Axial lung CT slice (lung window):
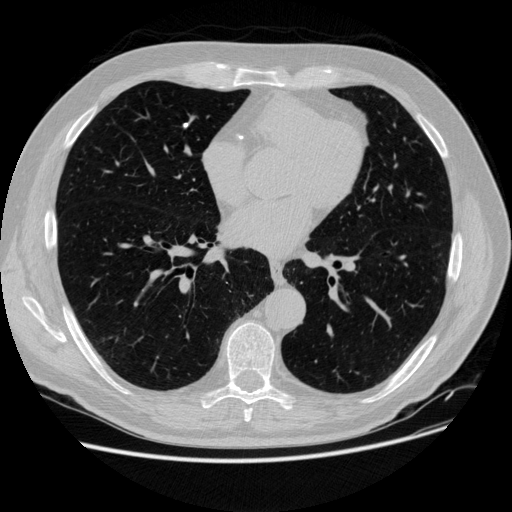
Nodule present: no